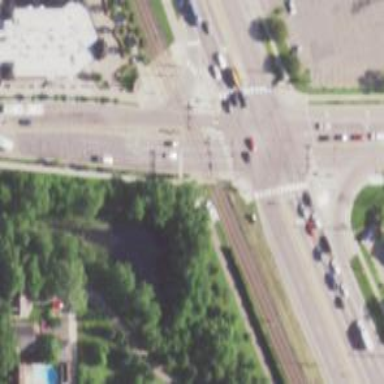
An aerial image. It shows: Crossing for the railway.